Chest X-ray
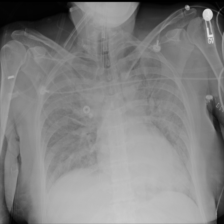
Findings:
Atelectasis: negative
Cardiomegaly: negative
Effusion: positive
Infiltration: negative
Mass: negative
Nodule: negative
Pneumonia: negative
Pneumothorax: negative
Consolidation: negative
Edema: negative
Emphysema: negative
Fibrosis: negative
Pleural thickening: negative
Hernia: negative